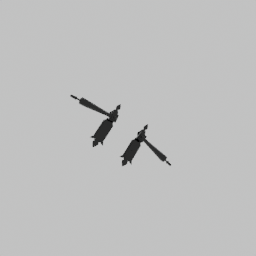
Label: mechanical